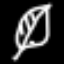
Label: leaf